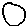
Label: circle